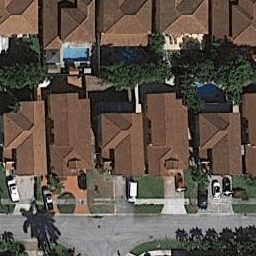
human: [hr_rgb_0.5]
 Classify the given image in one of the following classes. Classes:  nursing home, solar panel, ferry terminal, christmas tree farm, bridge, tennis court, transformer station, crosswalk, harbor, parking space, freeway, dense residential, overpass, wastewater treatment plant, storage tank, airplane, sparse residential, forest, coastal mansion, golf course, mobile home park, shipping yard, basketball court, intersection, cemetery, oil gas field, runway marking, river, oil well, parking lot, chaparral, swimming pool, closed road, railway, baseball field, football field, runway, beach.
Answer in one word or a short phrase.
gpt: dense residential